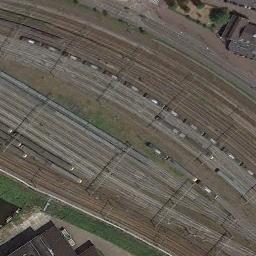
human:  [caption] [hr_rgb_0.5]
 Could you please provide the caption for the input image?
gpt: Several buildings of different shapes and sizes are beside the railway .

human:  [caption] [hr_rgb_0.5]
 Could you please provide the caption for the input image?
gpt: These railways have some trains on the tracks .

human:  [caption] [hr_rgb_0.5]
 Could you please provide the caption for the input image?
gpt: The railway is next to the grass and houses .

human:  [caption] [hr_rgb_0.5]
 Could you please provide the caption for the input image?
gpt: There are two trains passing by in the picture .

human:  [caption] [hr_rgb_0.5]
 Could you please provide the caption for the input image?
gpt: There are some buildings beside the railway .